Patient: sex F, age 33
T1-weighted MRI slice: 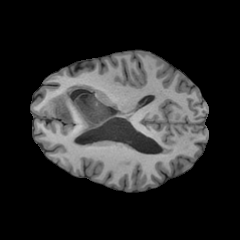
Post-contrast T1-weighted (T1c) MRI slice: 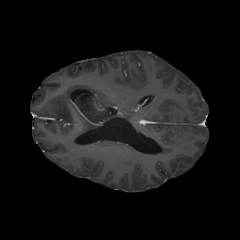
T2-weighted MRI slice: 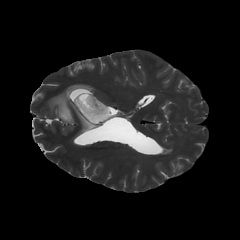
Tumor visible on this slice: yes
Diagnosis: Astrocytoma, IDH-mutant
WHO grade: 4